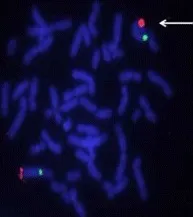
The 6q27 BAC RP11-417E7. 6q duplication.
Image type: pathology (fish)